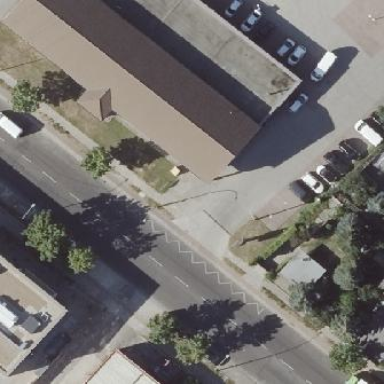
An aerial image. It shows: Part of building is shown in the image.